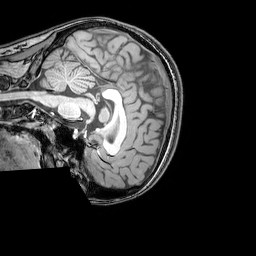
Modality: T1w
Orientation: sagittal
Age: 22
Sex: female
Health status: healthy
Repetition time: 0.081 s
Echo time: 0.037 s